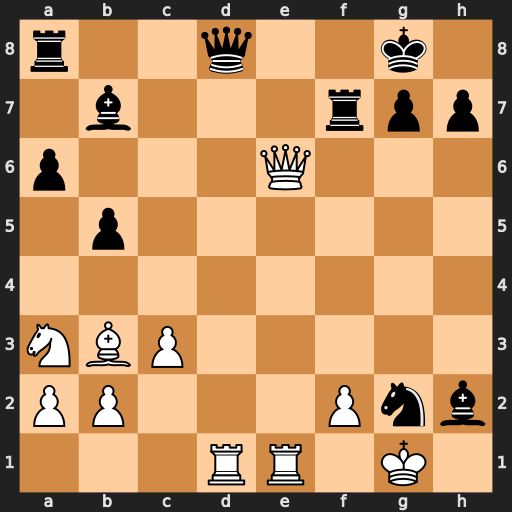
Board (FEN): r2q2k1/1b3rpp/p3Q3/1p6/8/NBP5/PP3Pnb/3RR1K1
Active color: w
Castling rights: -
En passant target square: -
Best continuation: Kf1 Qf8 Rd7 Nxe1 Rxb7